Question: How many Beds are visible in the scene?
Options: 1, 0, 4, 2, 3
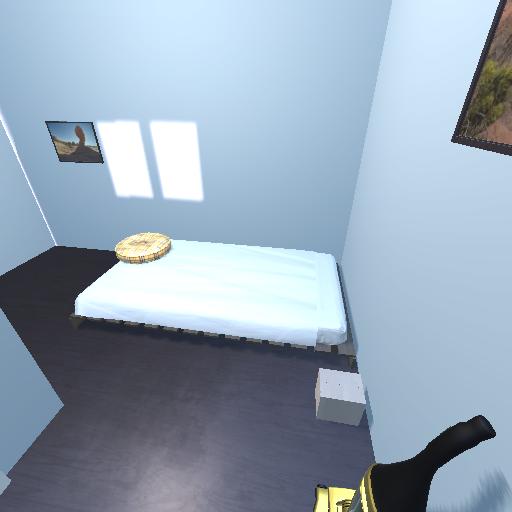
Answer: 1